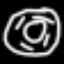
Label: donut